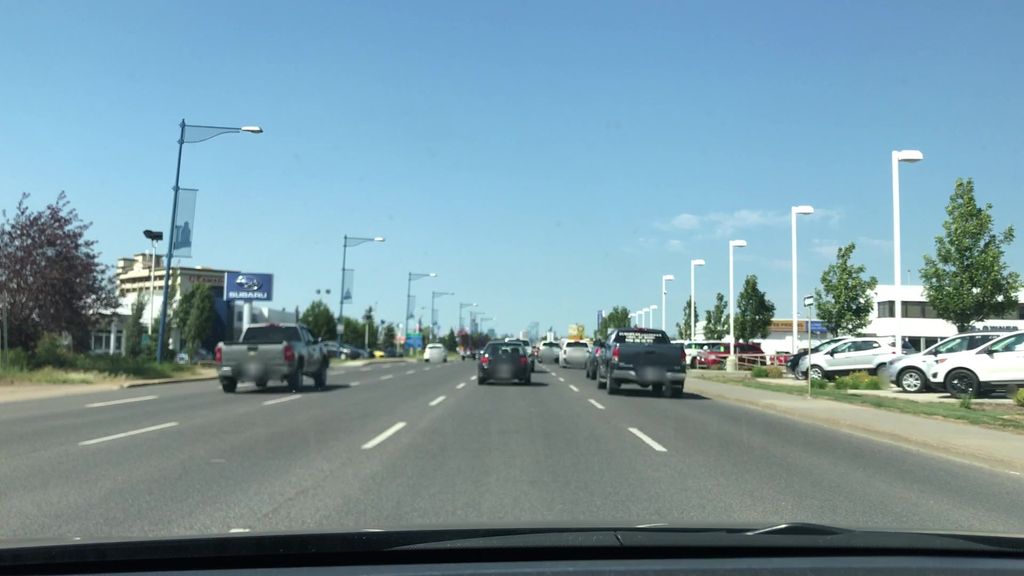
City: edmonton